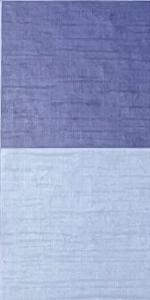
Label: Empty